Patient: sex F, age 65
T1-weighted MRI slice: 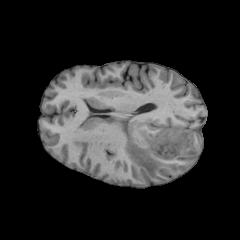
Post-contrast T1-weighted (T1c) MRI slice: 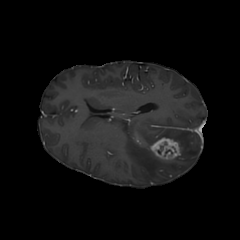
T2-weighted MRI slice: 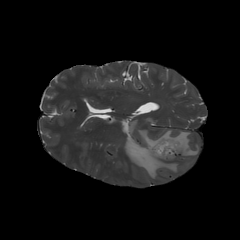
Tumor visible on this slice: yes
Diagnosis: Glioblastoma, IDH-wildtype
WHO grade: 4